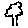
Label: tree